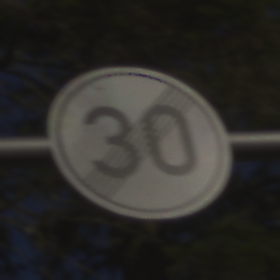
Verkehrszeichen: EndeGeschwindigkeit30
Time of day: MorningAfternoon
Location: Outdoor (Nature)
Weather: Clear
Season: Winter
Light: Natural